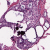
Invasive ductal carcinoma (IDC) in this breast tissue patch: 1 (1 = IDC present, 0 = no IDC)